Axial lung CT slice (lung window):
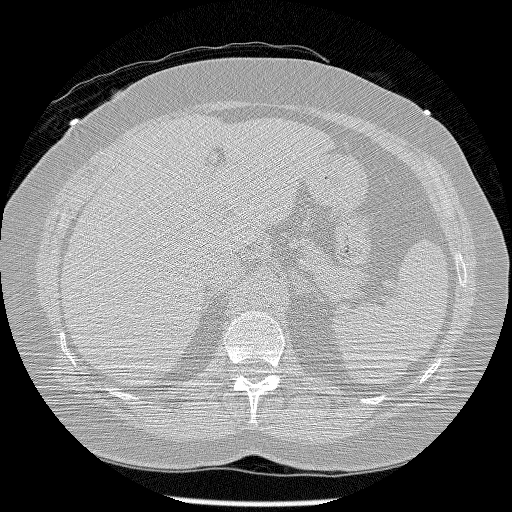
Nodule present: no